Field crop: maize
Growth stage: 2
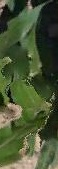
Species: maize